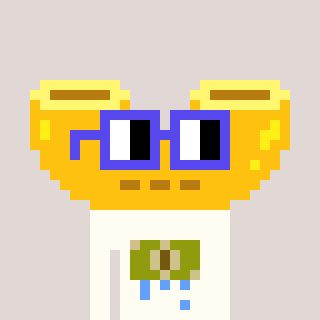
a pixel art character with square blue glasses, a macaroni-shaped head and a grayscale-colored body on a warm background